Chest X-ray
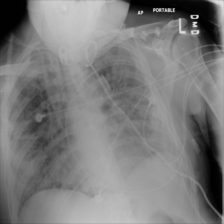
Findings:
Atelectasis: negative
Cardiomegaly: negative
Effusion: negative
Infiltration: positive
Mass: negative
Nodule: negative
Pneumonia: negative
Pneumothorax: negative
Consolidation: negative
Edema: negative
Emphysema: negative
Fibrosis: negative
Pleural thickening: negative
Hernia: negative